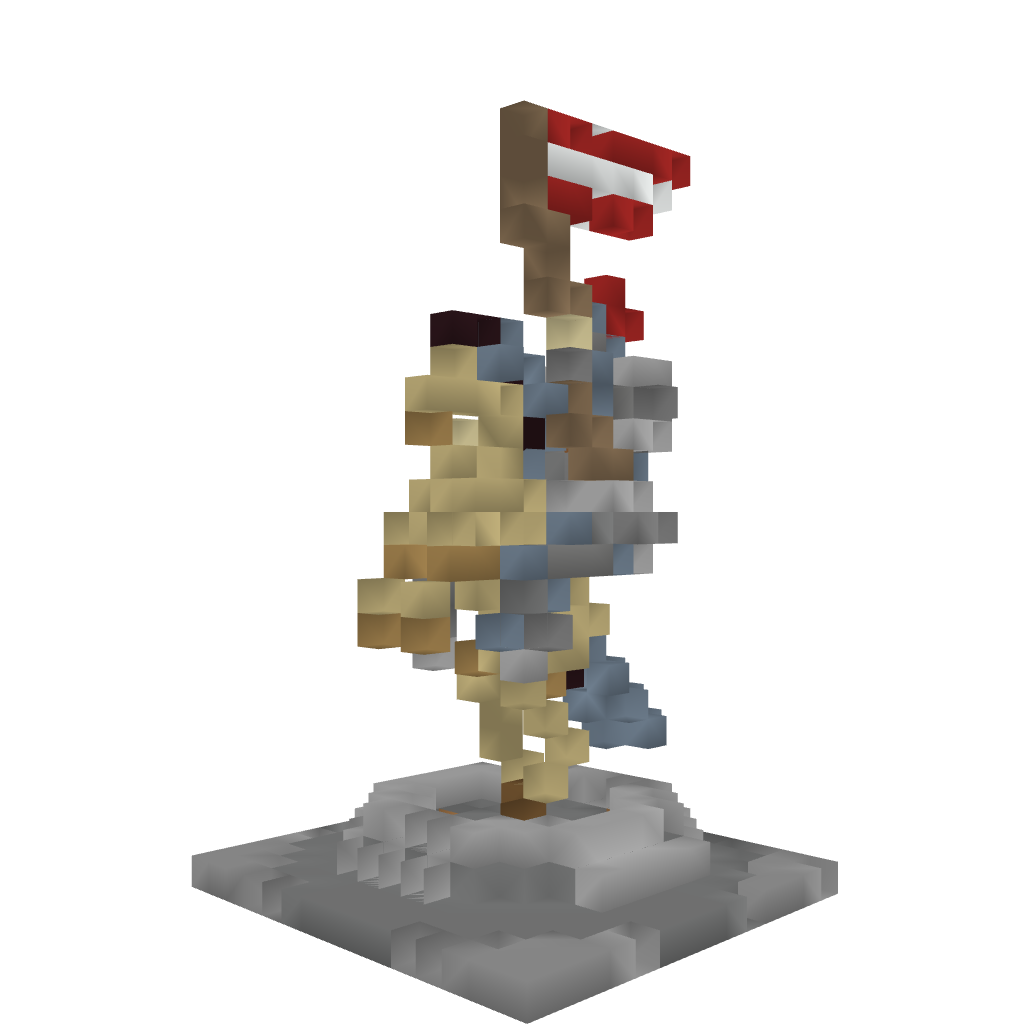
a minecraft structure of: Knight and horse statue